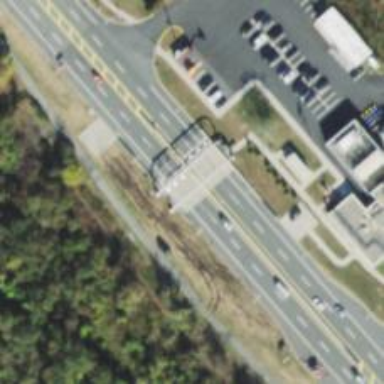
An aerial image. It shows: Toll gantry on the road.